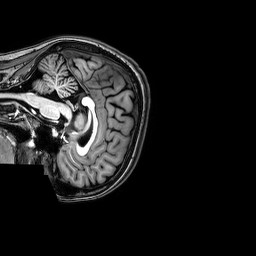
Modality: T1w
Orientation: sagittal
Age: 23
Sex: female